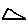
Label: triangle